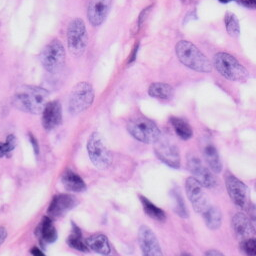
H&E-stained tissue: Skin